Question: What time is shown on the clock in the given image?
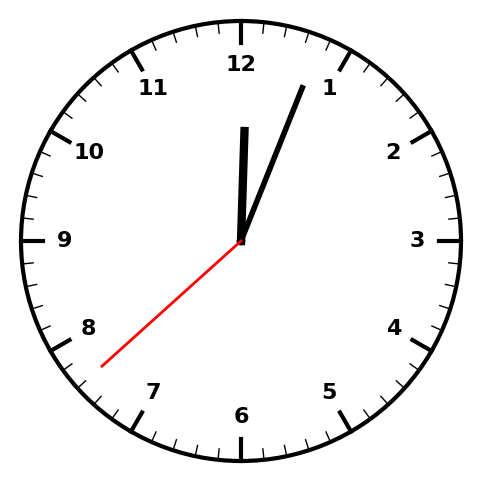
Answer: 12:03:38